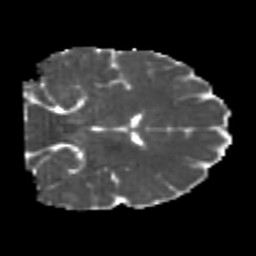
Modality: MD
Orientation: coronal
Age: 24
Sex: male
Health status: healthy
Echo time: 0.074 s